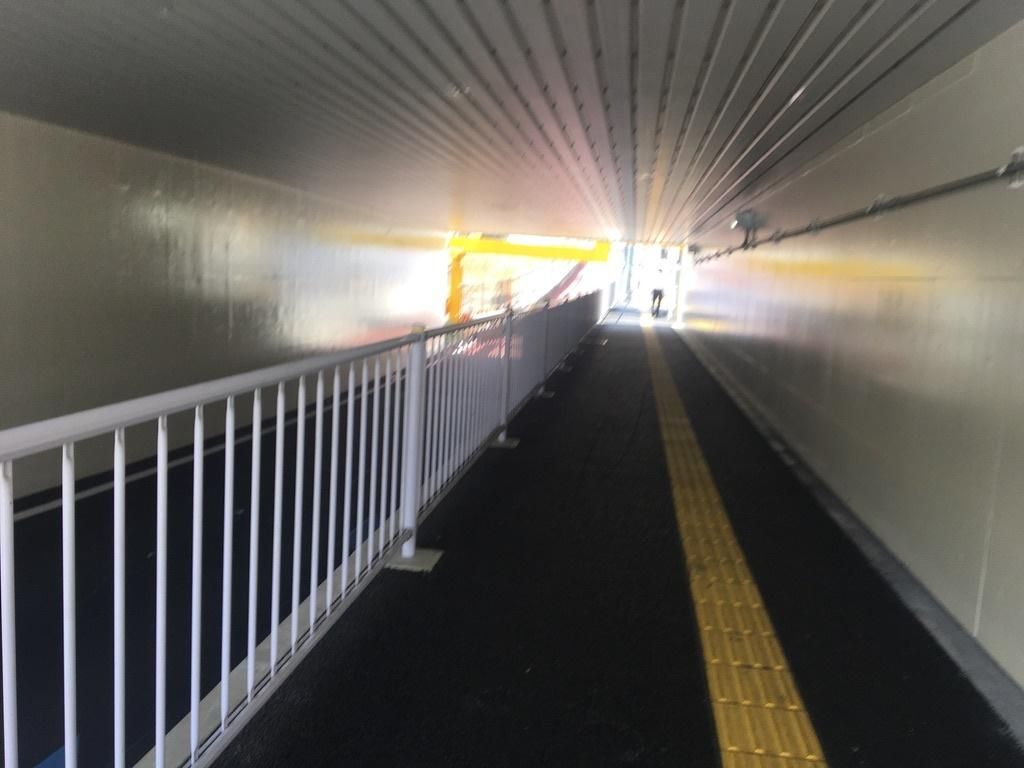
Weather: snowy
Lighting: dusk/dawn
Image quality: good
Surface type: cycling surface
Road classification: unclassified, steps
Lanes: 1
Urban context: urban centre
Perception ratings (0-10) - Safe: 4.72, Lively: 4.46, Beautiful: 5.79, Boring: 8.11, Depressing: 7.69, Wealthy: 1.64